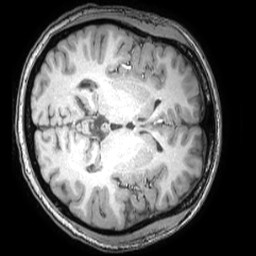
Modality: T1w
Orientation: axial
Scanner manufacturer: philips
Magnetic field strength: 3 T
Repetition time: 0.008 s
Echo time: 0.0035 s